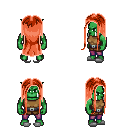
a pixel art fantasy rpg character, male body template, orc, green skin, leather chest armor, magenta pants, red extra-long hairstyle, white slippers, four views (front, back, left, right), 2x2 character sprite sheet, small pixel art, hard edges, no anti-aliasing